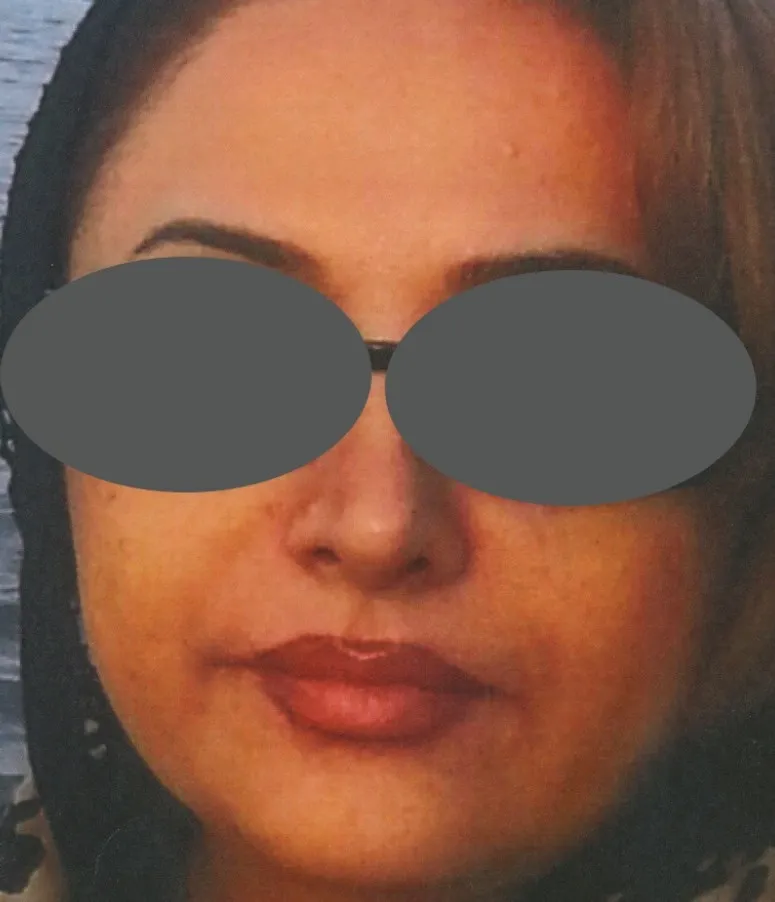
An amatory photo before HA injection shows normal nasal alar structures.
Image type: medical_photograph (skin_photograph)